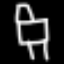
Label: chair